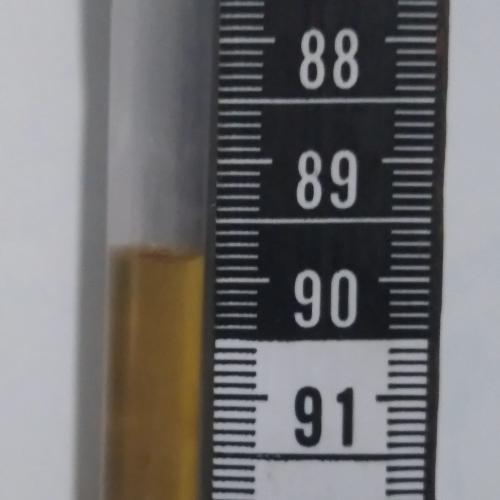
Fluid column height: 89.8 cm